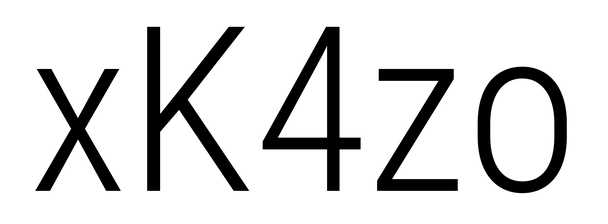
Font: Roboto_Condensed_Light